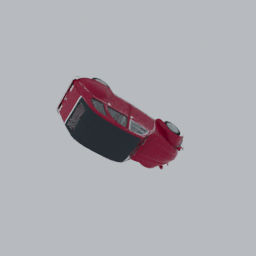
Label: mechanical